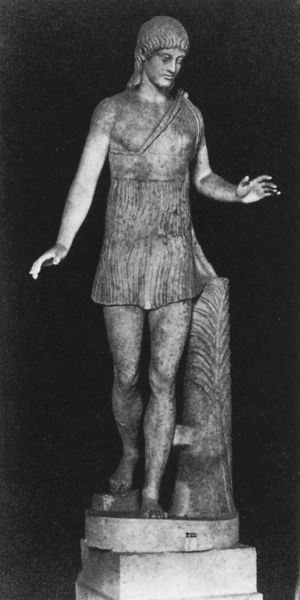
Titel: Spartanische Athletin
Institution: Rom, Musei Vaticani
Schlagwörter: dunkel, gott, hand, kopf, mann, nackt, umhang, brust, frau, frisur, holz, kleid, marmor, schwarz, weiss, blick, rock, hemd, arme, band, mensch, sockel, stehen, stein, hände, figur, haare, blatt, pflanze, locken, skulptur, statue, ton, beine, lächeln, man, laufen, treppe, palme, bronze, plastik, podest, foto, fuss, zweig, soldat, helm, schritt, rüstung, photo, römer, jüngling, jesus, krieger, gehend, museum, spielbein, standbein, grieche, baumstumpf, apollo, römisch, got, startue, menschc, griechischkleid